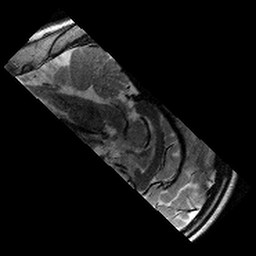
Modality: T2w
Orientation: sagittal
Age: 11
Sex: male
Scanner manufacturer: siemens
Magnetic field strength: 3 T
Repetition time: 9.23 s
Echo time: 0.067 s